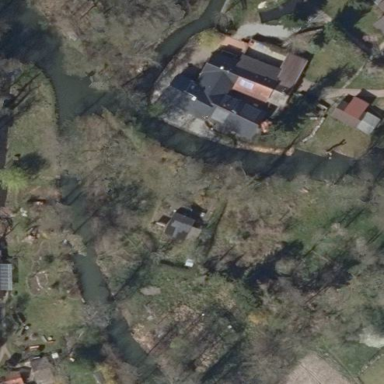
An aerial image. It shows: Allotments area.